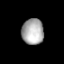
Tissue: lung
Cell type: Fibroblasts
Senescence score: 0.5762
Nuclear area (px): 554
Mean DAPI intensity: 171.897